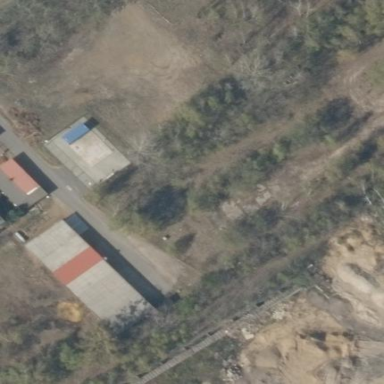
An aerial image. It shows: Shed.